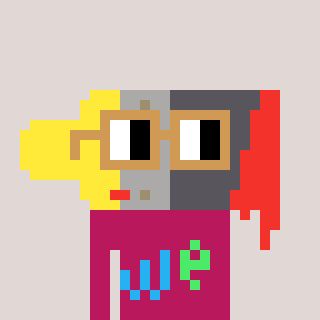
a pixel art character with square brown glasses, a paintbrush-shaped head and a darkpink-colored body on a warm background